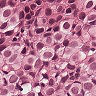
Metastatic tissue present: yes